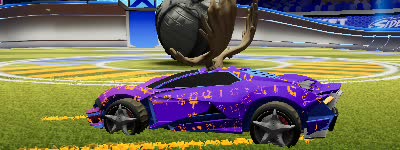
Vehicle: werewolf